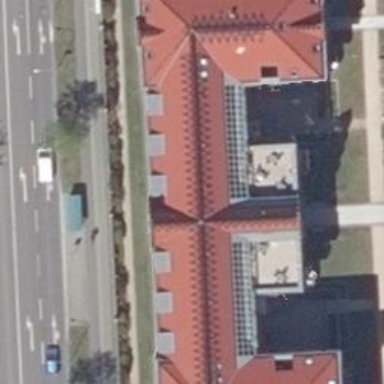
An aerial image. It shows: Historic building with apartments. The roof is hipped and covered with roof tiles.